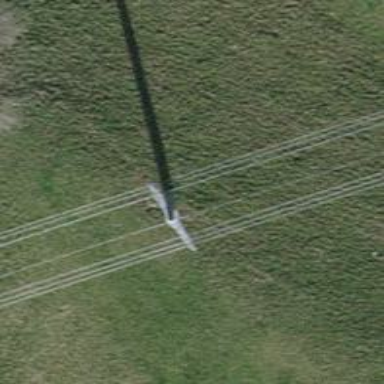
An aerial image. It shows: Power line in the image.